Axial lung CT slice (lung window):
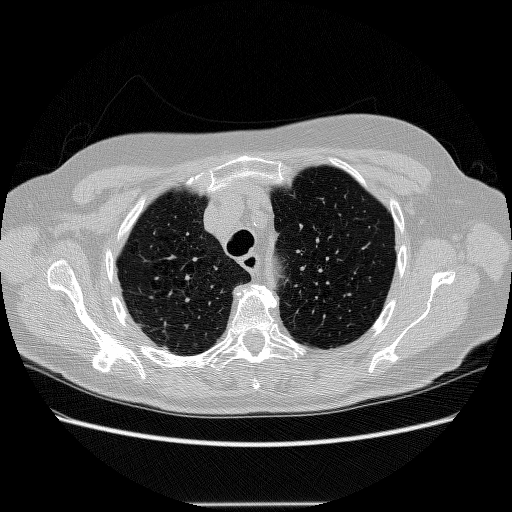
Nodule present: no